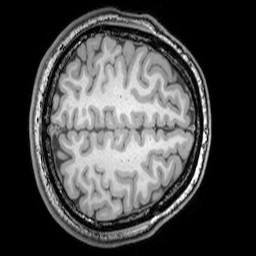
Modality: T1w
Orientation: axial
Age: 23
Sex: male
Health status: healthy
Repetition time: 0.081 s
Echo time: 0.037 s